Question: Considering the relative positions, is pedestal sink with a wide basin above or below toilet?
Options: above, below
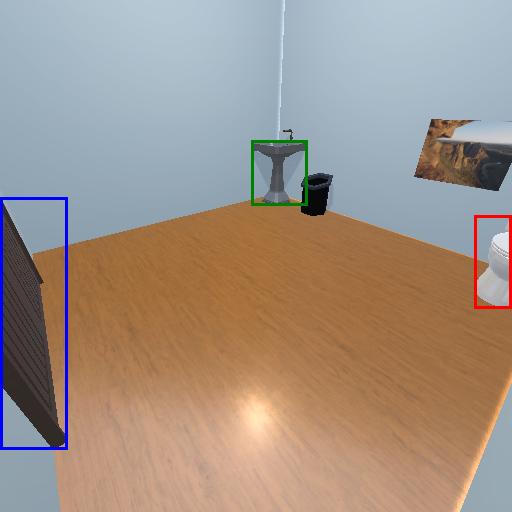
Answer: above